Aerial crown-view tile of a tropical tree (Barro Colorado Island, Panama), acquired 20250124:
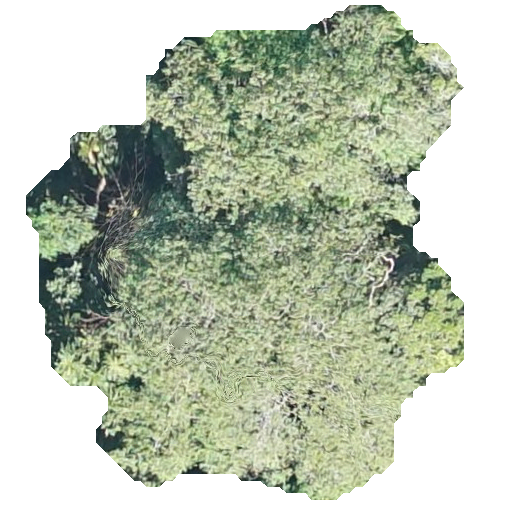
Species: Hura crepitans
GBIF accepted scientific name: Hura crepitans
Crown area: 233.412 m²